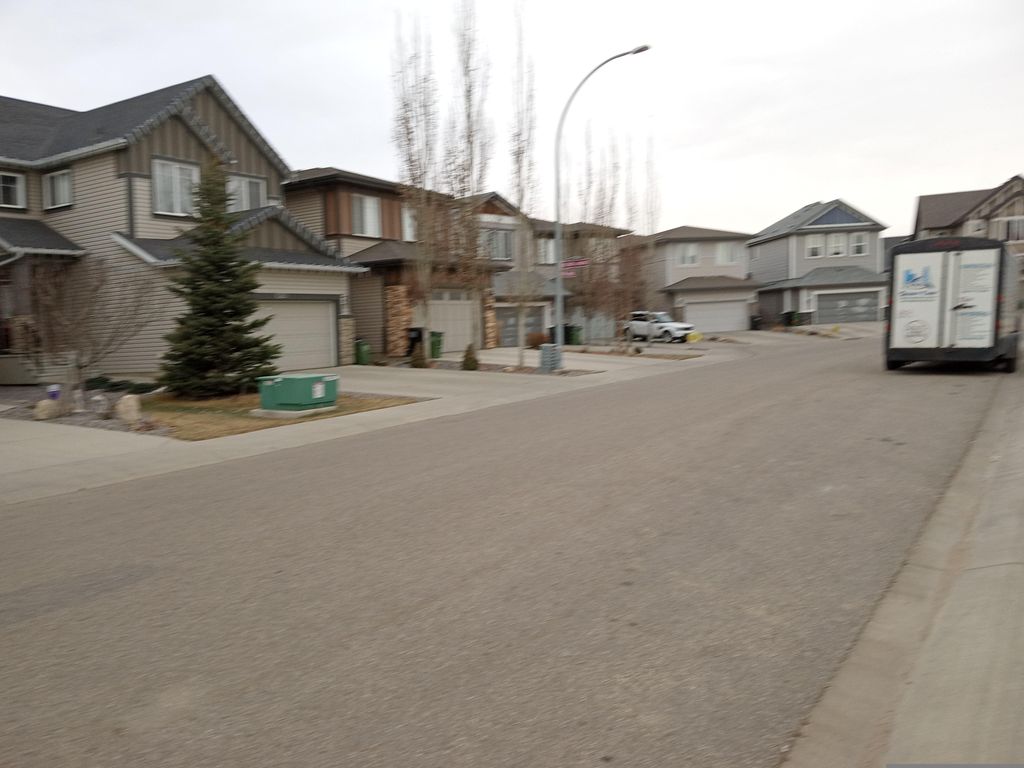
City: edmonton